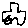
Label: car